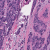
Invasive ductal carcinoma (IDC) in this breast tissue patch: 1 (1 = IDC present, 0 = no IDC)